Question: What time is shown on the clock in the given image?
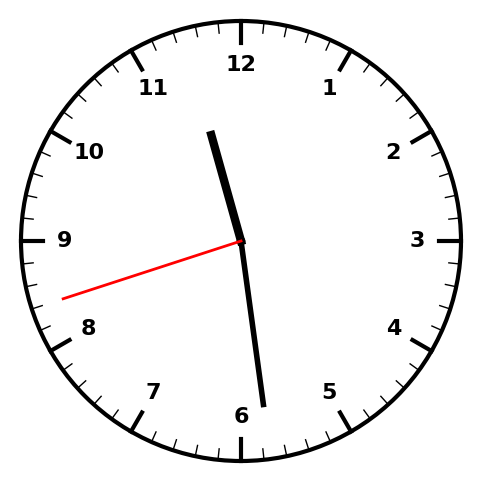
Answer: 11:28:42